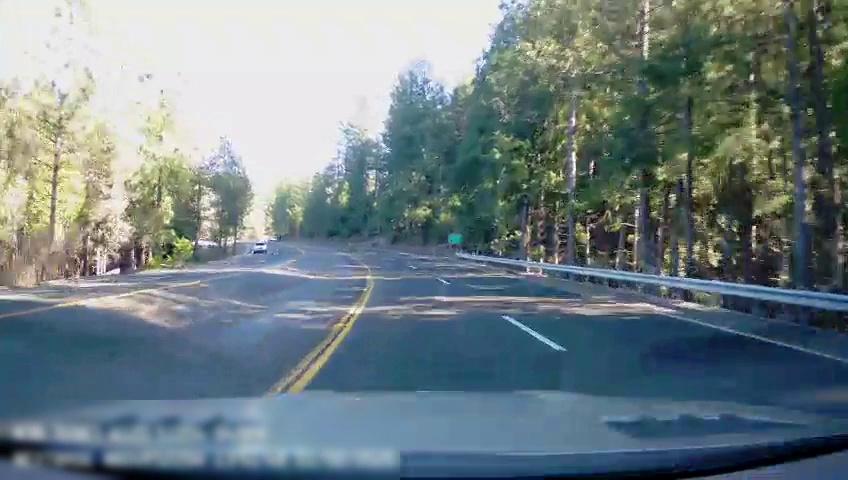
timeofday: Day
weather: Sunny
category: Drivable Space
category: Vehicles | Car
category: Lanes | Alternate Lane
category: Lanes | Alternate Lane
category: Lanes | Current Lane
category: Lanes | Alternate Lane
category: Lanes | Opposite Lane
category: Traffic | Signs